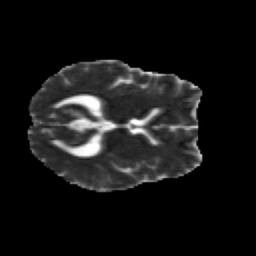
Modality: MD
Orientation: axial
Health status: healthy
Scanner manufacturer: siemens
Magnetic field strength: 3 T
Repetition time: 12 s
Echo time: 0.092 s